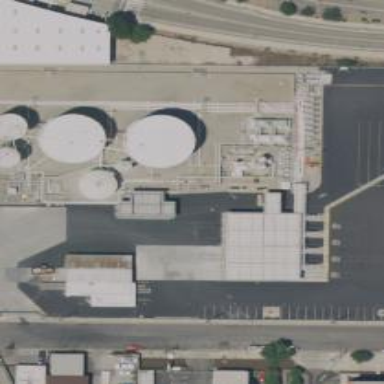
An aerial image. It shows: Industrial area dedicated to oil production or processing.